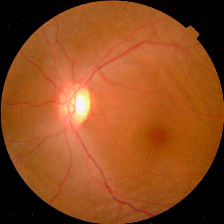
Diabetic retinopathy grade: No DR